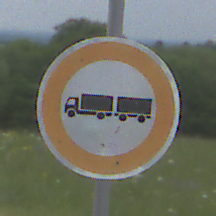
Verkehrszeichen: VerbotLastkraftwagenMitAnhaenger
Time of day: Midday
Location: Outdoor (RoadRail)
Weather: PartlyCloudy
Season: NotSpecified
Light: Natural